Field crop: tomato
Growth stage: 2
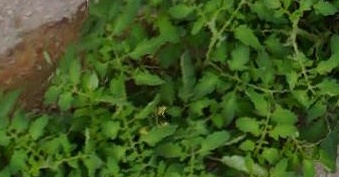
Species: tomato